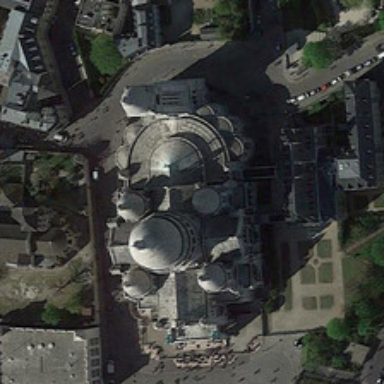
The magnificent building of the dome is a church .